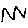
Label: zigzag